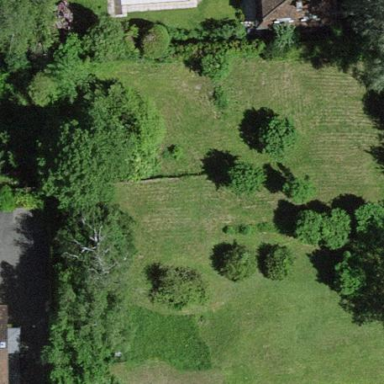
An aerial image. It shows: Garden that is leisure land.